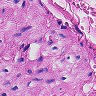
Metastatic tissue present: no